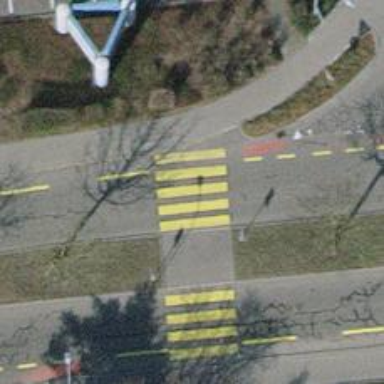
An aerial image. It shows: Marked crossing on the road.